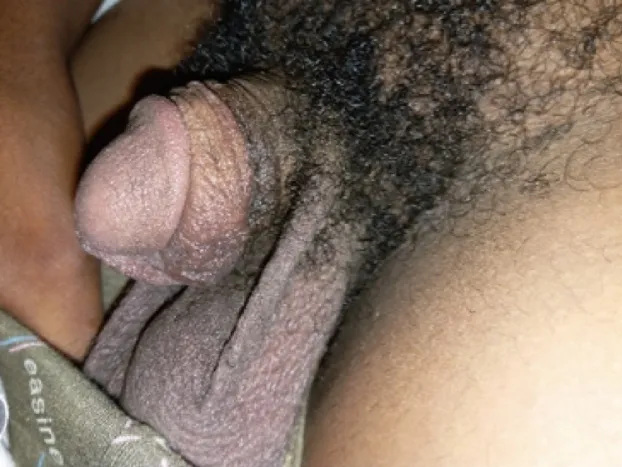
Three years post operatively.
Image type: medical_photograph (skin_photograph)